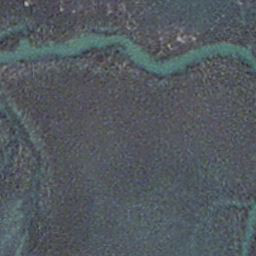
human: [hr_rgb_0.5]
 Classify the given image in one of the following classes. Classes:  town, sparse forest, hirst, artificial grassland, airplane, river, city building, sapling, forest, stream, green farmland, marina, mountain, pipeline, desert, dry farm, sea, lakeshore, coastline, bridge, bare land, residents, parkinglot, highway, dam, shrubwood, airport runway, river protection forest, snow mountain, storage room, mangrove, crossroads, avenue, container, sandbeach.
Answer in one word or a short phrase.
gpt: stream